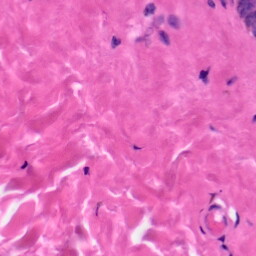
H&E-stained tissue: Skin